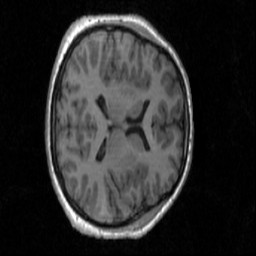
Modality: T1w
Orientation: axial